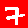
Digit: 7